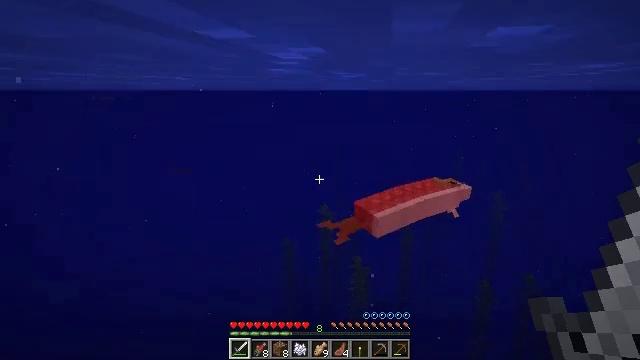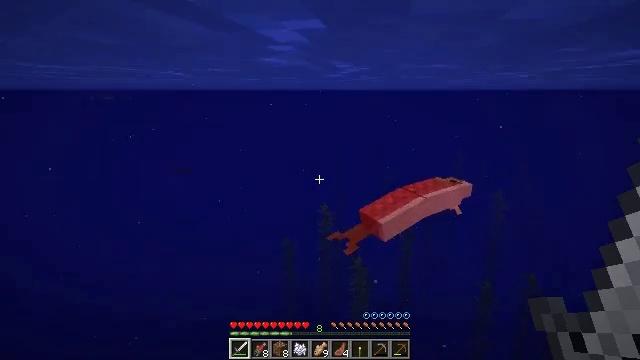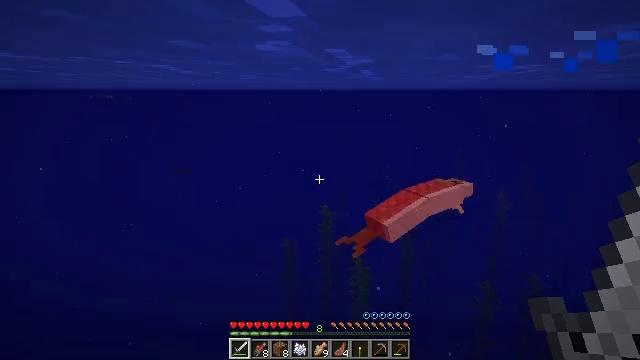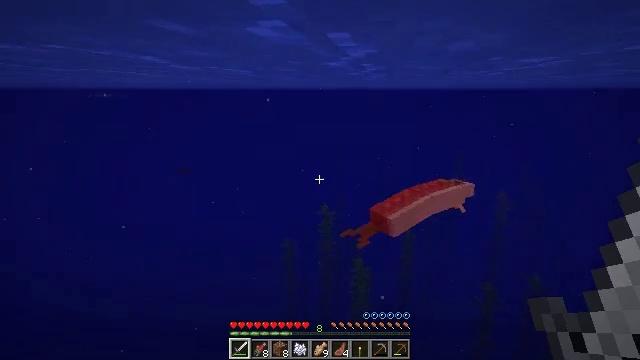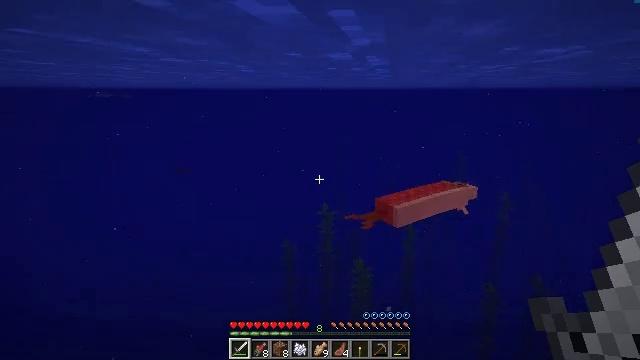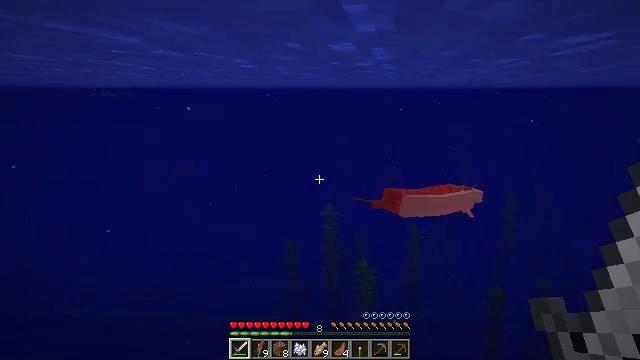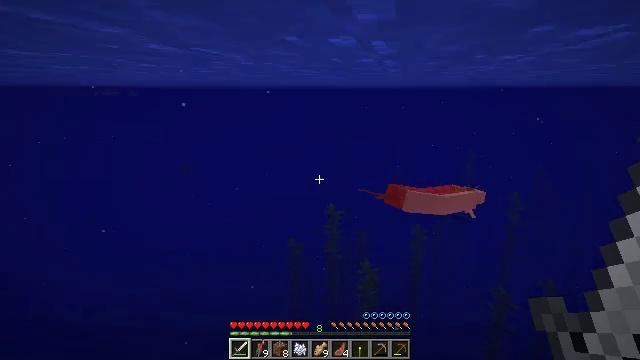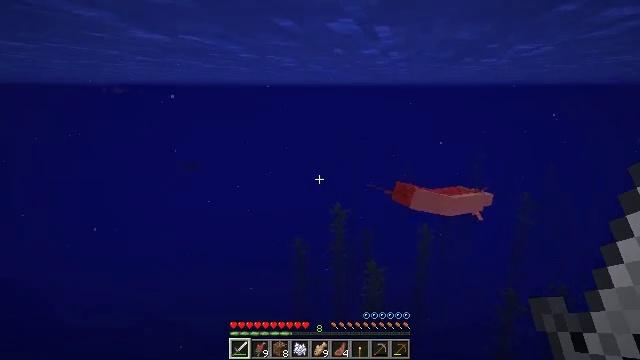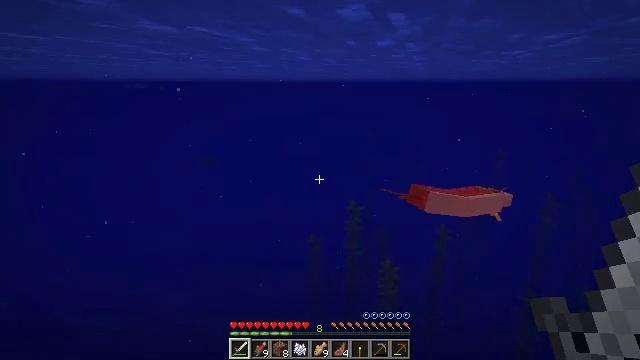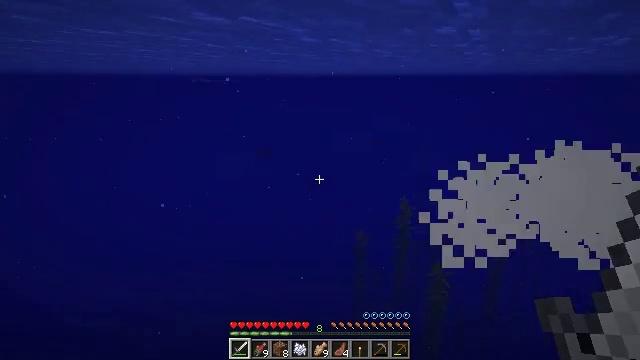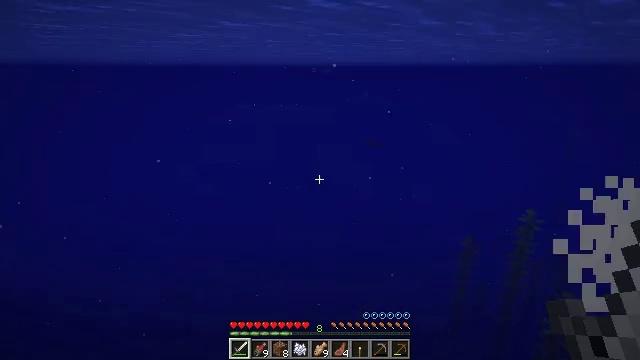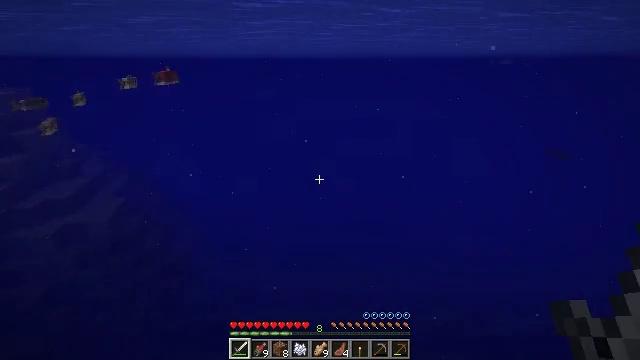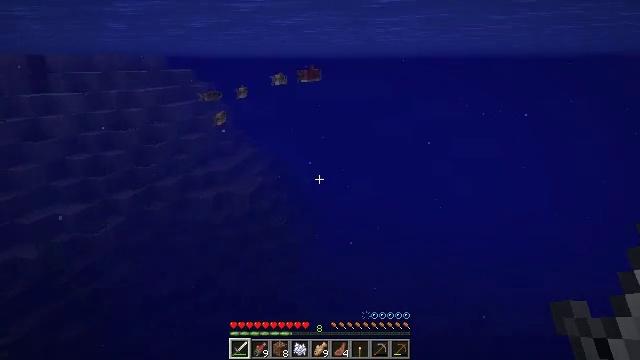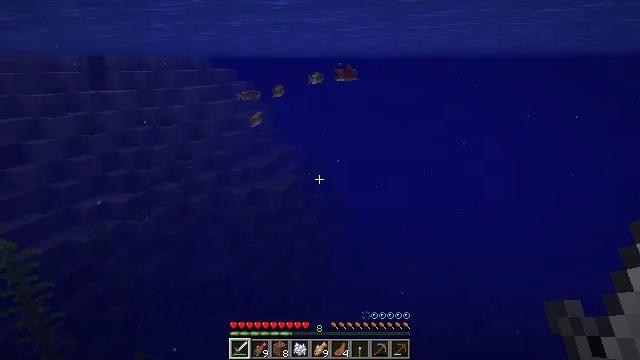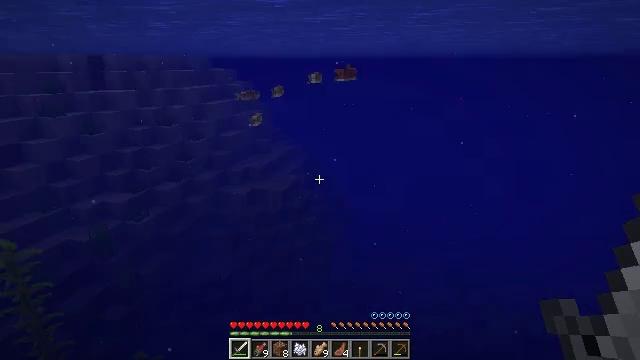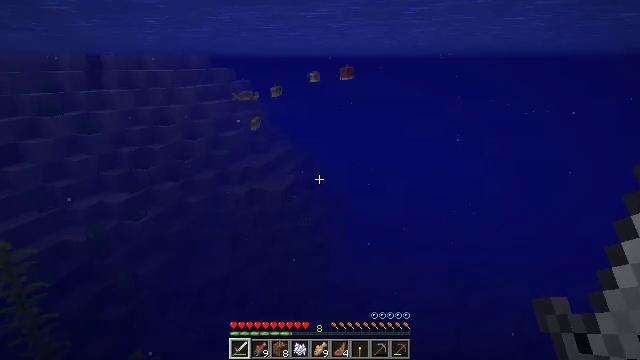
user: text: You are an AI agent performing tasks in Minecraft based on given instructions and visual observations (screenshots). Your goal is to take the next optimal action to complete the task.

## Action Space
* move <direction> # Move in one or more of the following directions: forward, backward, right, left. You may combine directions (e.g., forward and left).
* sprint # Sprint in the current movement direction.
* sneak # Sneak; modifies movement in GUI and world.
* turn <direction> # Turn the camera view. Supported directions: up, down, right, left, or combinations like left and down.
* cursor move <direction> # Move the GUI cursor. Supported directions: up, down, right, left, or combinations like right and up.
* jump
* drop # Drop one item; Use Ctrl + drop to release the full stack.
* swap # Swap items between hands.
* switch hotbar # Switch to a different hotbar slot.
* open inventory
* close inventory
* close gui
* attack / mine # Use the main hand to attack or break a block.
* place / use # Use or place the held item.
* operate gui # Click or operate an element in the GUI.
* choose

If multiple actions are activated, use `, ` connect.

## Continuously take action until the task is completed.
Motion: motion action
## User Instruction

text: Kill aquatic mobs.
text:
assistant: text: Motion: move forward
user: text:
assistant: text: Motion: move forward
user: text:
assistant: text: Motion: move forward
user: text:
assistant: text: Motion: move forward
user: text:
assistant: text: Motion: move forward and move right
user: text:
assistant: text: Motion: move forward and move right
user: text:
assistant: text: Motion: move forward and move right, turn left
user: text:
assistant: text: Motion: move forward and move right, turn left
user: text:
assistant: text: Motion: move forward and move right, turn left
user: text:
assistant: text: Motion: move forward and move right, turn left and down
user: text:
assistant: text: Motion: move forward and move right, turn left and down
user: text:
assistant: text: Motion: move forward, turn left
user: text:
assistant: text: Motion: move forward, turn left
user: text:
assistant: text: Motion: move forward
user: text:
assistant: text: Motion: move forward
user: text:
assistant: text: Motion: move forward
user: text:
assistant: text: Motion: move forward, turn right and up
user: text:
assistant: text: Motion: move forward, turn right and up
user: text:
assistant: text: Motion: move forward, sprint, turn right and up
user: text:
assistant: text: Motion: move forward, sprint, turn right and up
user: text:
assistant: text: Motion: move forward, sprint, turn up
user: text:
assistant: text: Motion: move forward, sprint, turn up
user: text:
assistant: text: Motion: move forward, sprint, turn up
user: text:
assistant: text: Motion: move forward, sprint, turn up
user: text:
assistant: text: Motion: move forward, sprint, turn up
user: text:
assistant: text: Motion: move forward, turn up
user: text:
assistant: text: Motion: move forward, turn up
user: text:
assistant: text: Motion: move forward, turn left and up
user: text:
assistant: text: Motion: move forward, turn left and up
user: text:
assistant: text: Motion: move forward, turn left